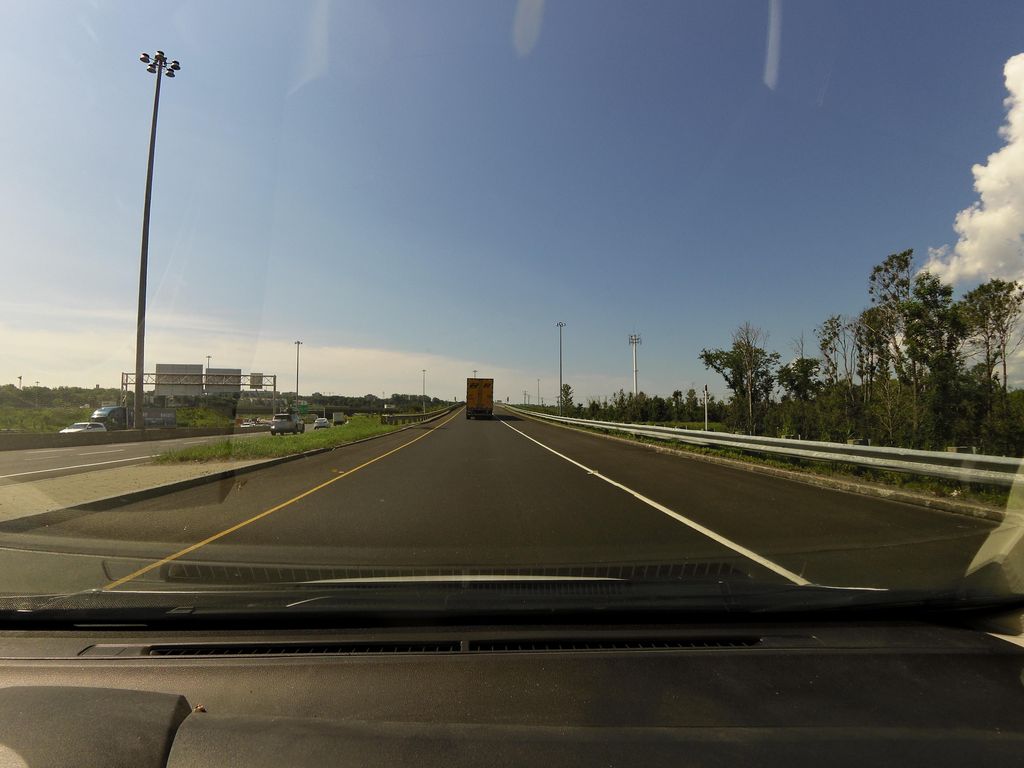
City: quebec_city